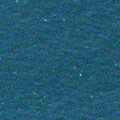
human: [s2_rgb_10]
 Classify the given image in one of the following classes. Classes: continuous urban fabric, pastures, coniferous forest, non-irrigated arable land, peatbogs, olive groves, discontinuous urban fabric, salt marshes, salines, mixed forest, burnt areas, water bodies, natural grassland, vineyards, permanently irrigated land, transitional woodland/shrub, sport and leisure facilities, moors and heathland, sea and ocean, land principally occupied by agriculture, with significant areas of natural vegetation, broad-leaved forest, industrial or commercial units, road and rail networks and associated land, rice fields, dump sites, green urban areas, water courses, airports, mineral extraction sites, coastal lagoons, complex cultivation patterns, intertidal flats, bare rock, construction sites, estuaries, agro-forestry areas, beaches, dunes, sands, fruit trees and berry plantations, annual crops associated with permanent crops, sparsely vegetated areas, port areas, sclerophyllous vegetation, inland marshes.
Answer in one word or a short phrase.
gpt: sea and ocean